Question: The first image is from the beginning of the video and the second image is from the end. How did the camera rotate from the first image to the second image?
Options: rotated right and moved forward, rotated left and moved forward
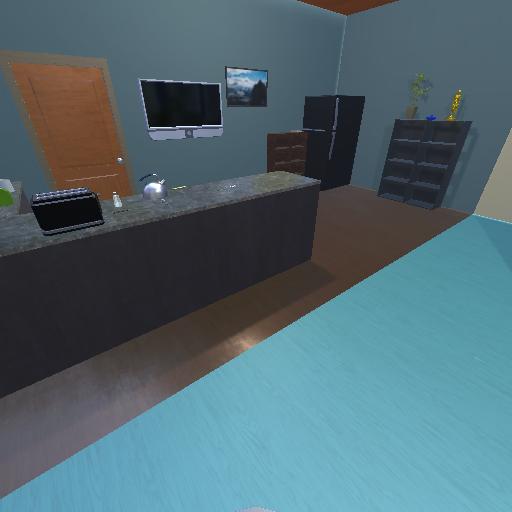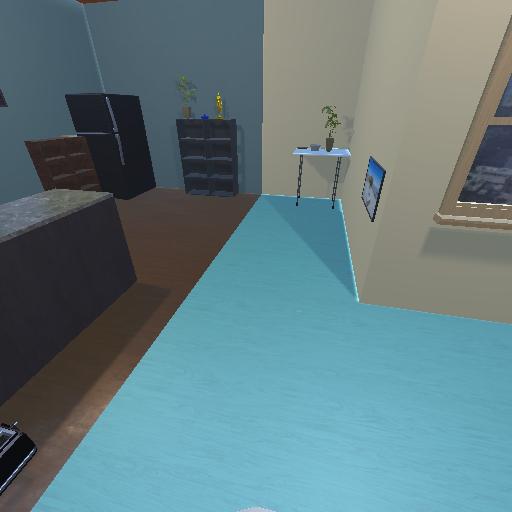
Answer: rotated right and moved forward